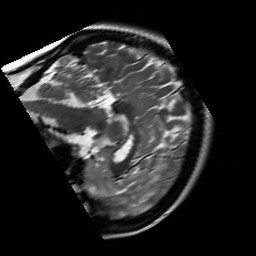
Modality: T2w
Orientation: sagittal
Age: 19
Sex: female
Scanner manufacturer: siemens
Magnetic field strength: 3 T
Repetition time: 7 s
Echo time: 0.09 s